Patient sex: F
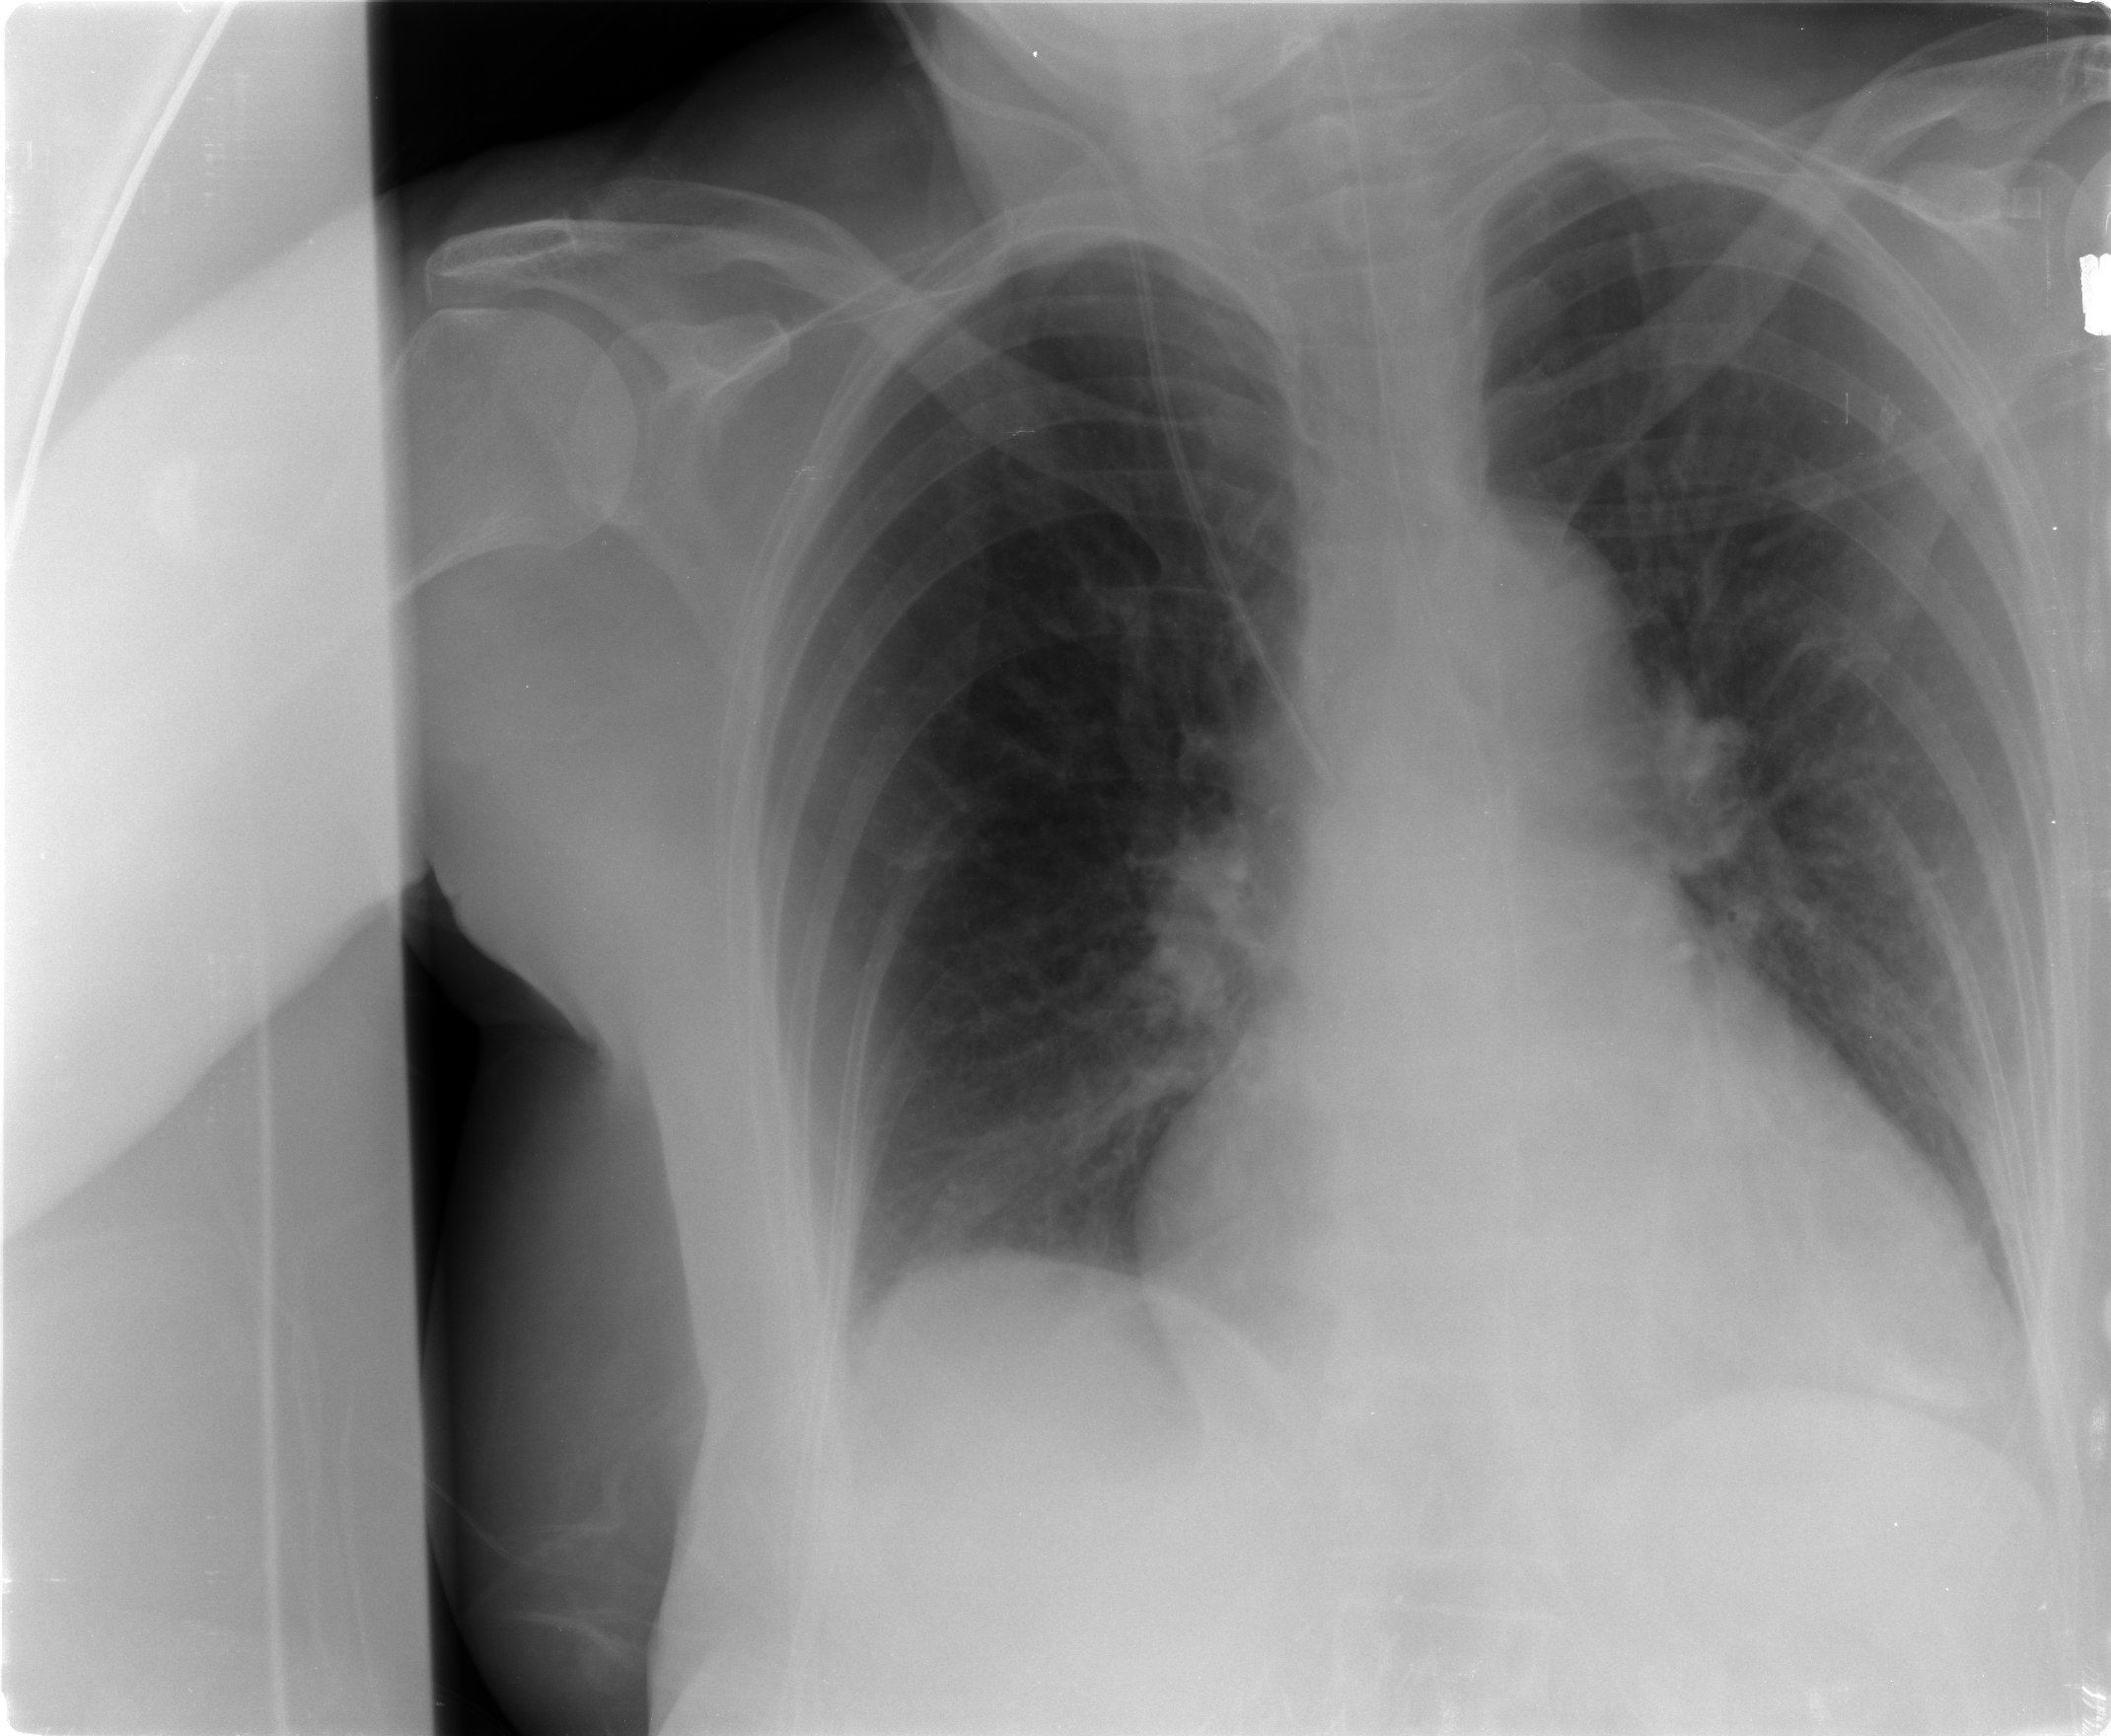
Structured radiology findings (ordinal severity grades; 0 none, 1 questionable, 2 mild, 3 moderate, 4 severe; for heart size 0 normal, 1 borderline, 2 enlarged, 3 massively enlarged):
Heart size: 1
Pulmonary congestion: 0
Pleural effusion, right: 0
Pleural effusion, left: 0
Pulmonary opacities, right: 0
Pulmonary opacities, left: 0
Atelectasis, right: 0
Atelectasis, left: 1